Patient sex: M
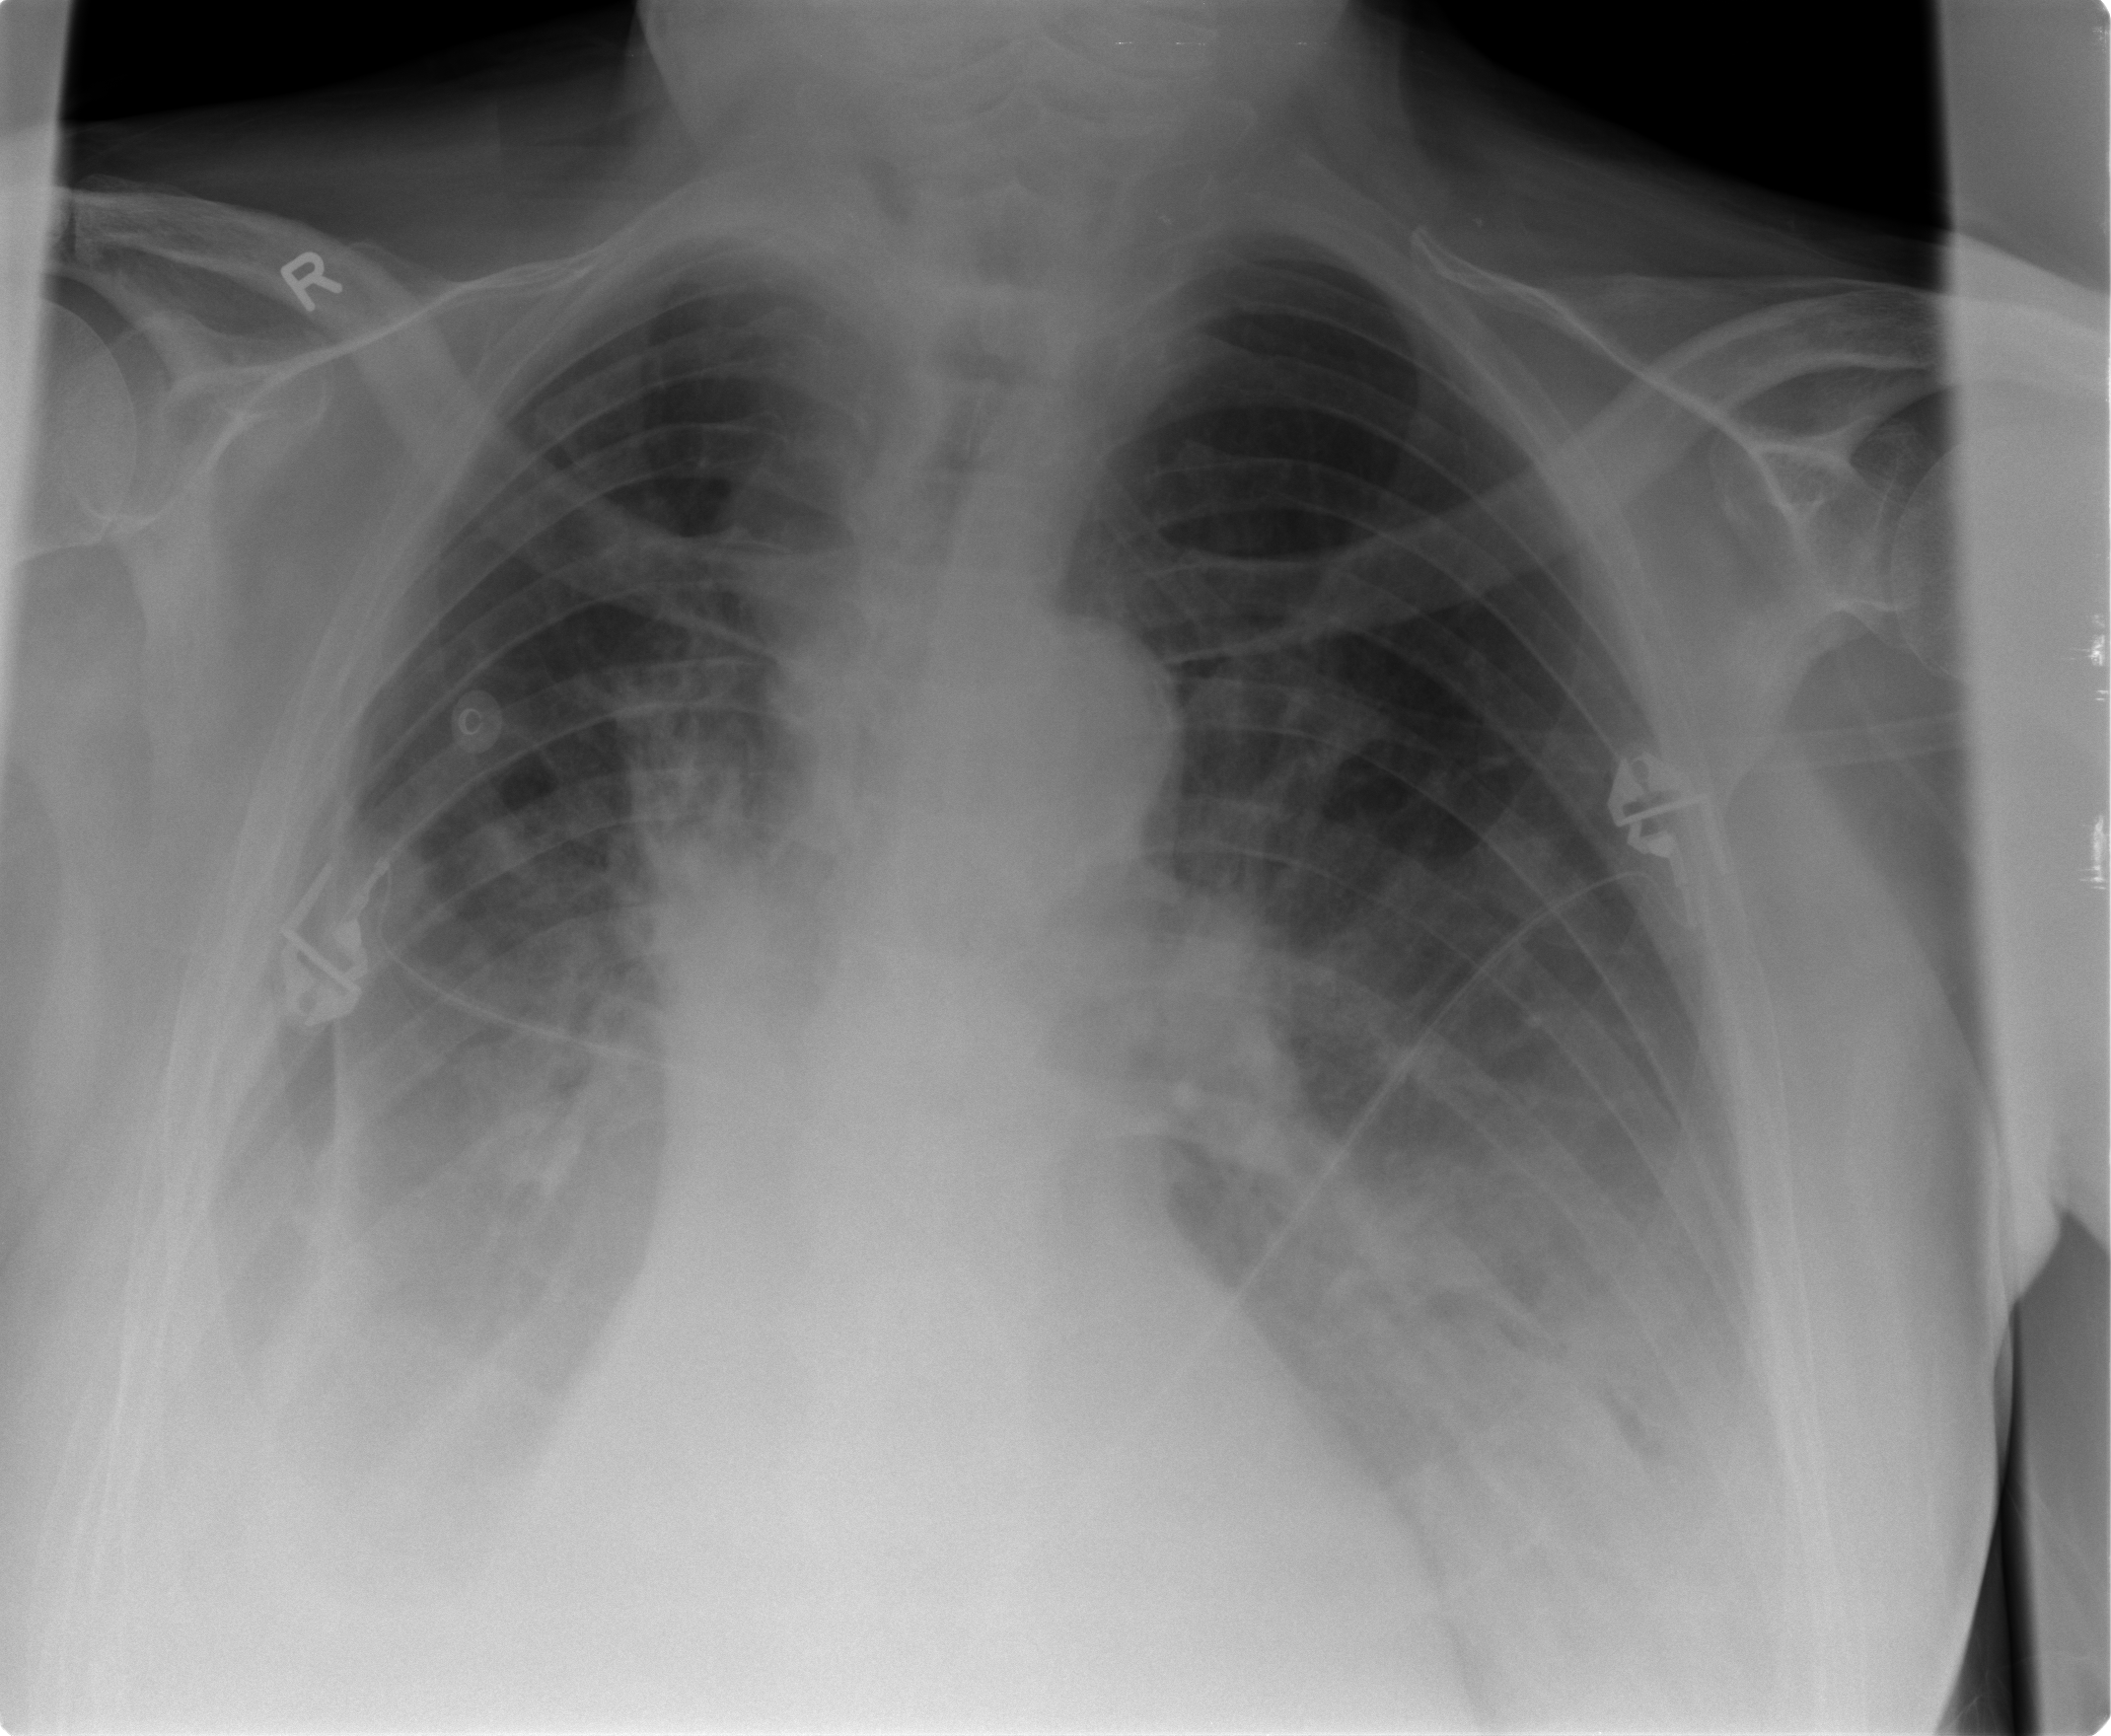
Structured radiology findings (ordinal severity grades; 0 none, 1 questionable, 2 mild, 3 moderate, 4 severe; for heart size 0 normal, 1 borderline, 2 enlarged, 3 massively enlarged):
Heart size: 2
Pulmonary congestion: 3
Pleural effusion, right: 3
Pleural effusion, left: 3
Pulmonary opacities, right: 2
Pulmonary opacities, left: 2
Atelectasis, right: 2
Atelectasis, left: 2